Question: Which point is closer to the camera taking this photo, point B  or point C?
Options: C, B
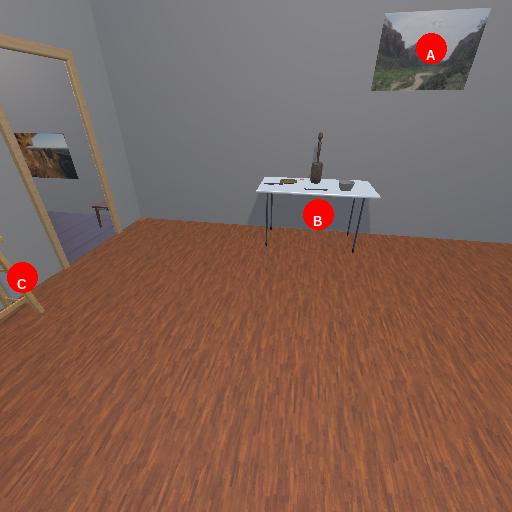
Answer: C